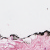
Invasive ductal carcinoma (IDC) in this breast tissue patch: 0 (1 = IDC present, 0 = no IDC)